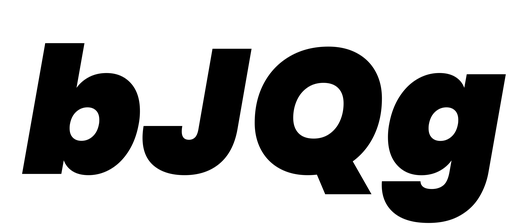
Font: Poppins-BlackItalic